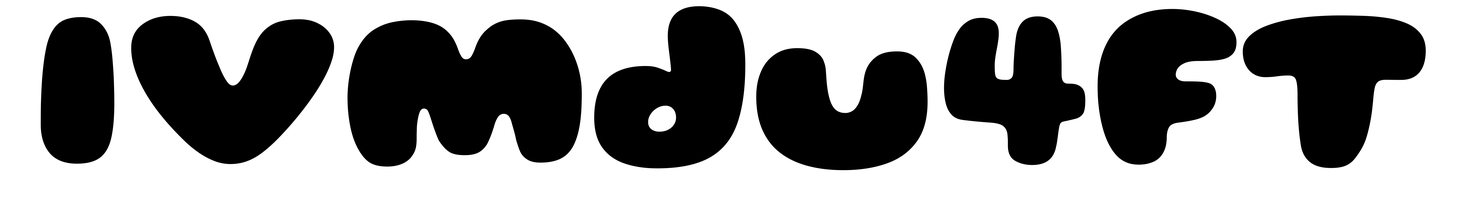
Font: Gluten_Black